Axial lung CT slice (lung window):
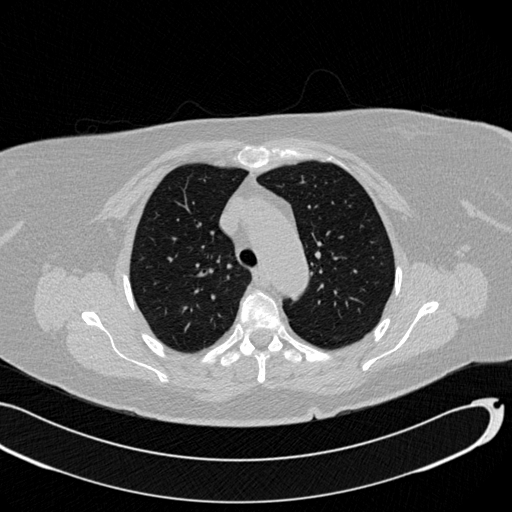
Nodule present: no